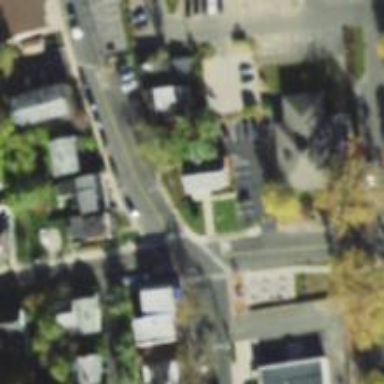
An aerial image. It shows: Road with stop sign.